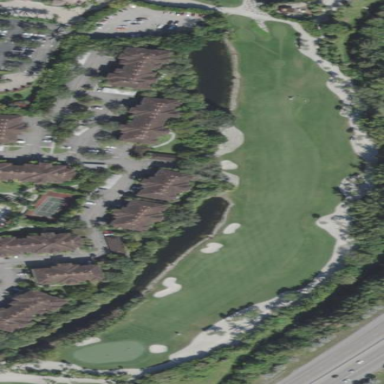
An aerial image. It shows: Sand bunker on golf course.